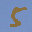
Label: 5